Question: I am building an AJAX call which passes an array of variables (ids) through to a function which will then query a database to return rows if this ids exist in their 'catid' cell.
I know how to use an array to use an 'IN' MYSQL command but in this instance there are multiple ids stored in a cell for rows, seperated by a comma. This is stored as a varchar.
Is there any way I can loop through the individual ids stored in a rows categories cell?
Here is a screenshot of an example row from the database. I have highlighted the 'catid' cell for rows. As you can see, a row can be part of many categories, with these category id's seperated by a comma)...

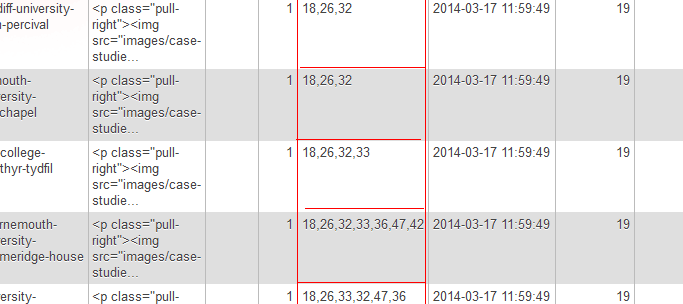
Answer: This is a sign of bad DB design you should first look into <URL> to find your corresponding record id in your comma separated ids column
'''
SELECT * FROM table
WHERE FIND_IN_SET('id1',column) > 0
AND FIND_IN_SET('id2',column) > 0
AND FIND_IN_SET('id3',column) > 0
'''
Change the operator as per your wish i have shown example with AND operator,note you need to use 'FIND_IN_SET' as many times as the no of ids you have in your array that you need to compare with your column